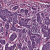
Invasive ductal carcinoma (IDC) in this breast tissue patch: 1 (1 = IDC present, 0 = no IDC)